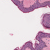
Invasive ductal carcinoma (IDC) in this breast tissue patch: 0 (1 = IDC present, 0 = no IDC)